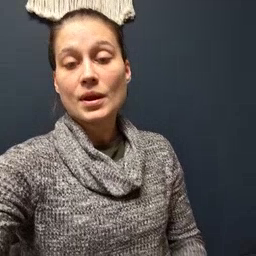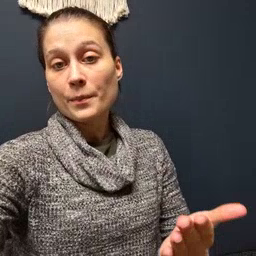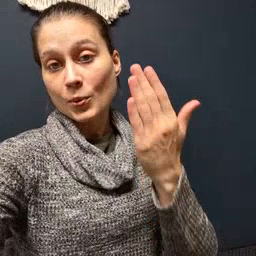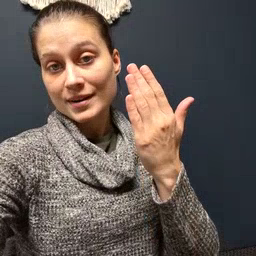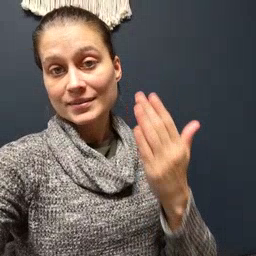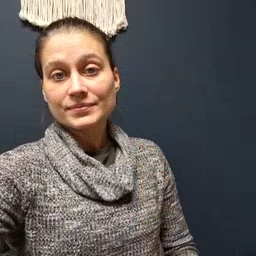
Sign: morning